Question: Getting lots of error while creating NSManageObject subclass.
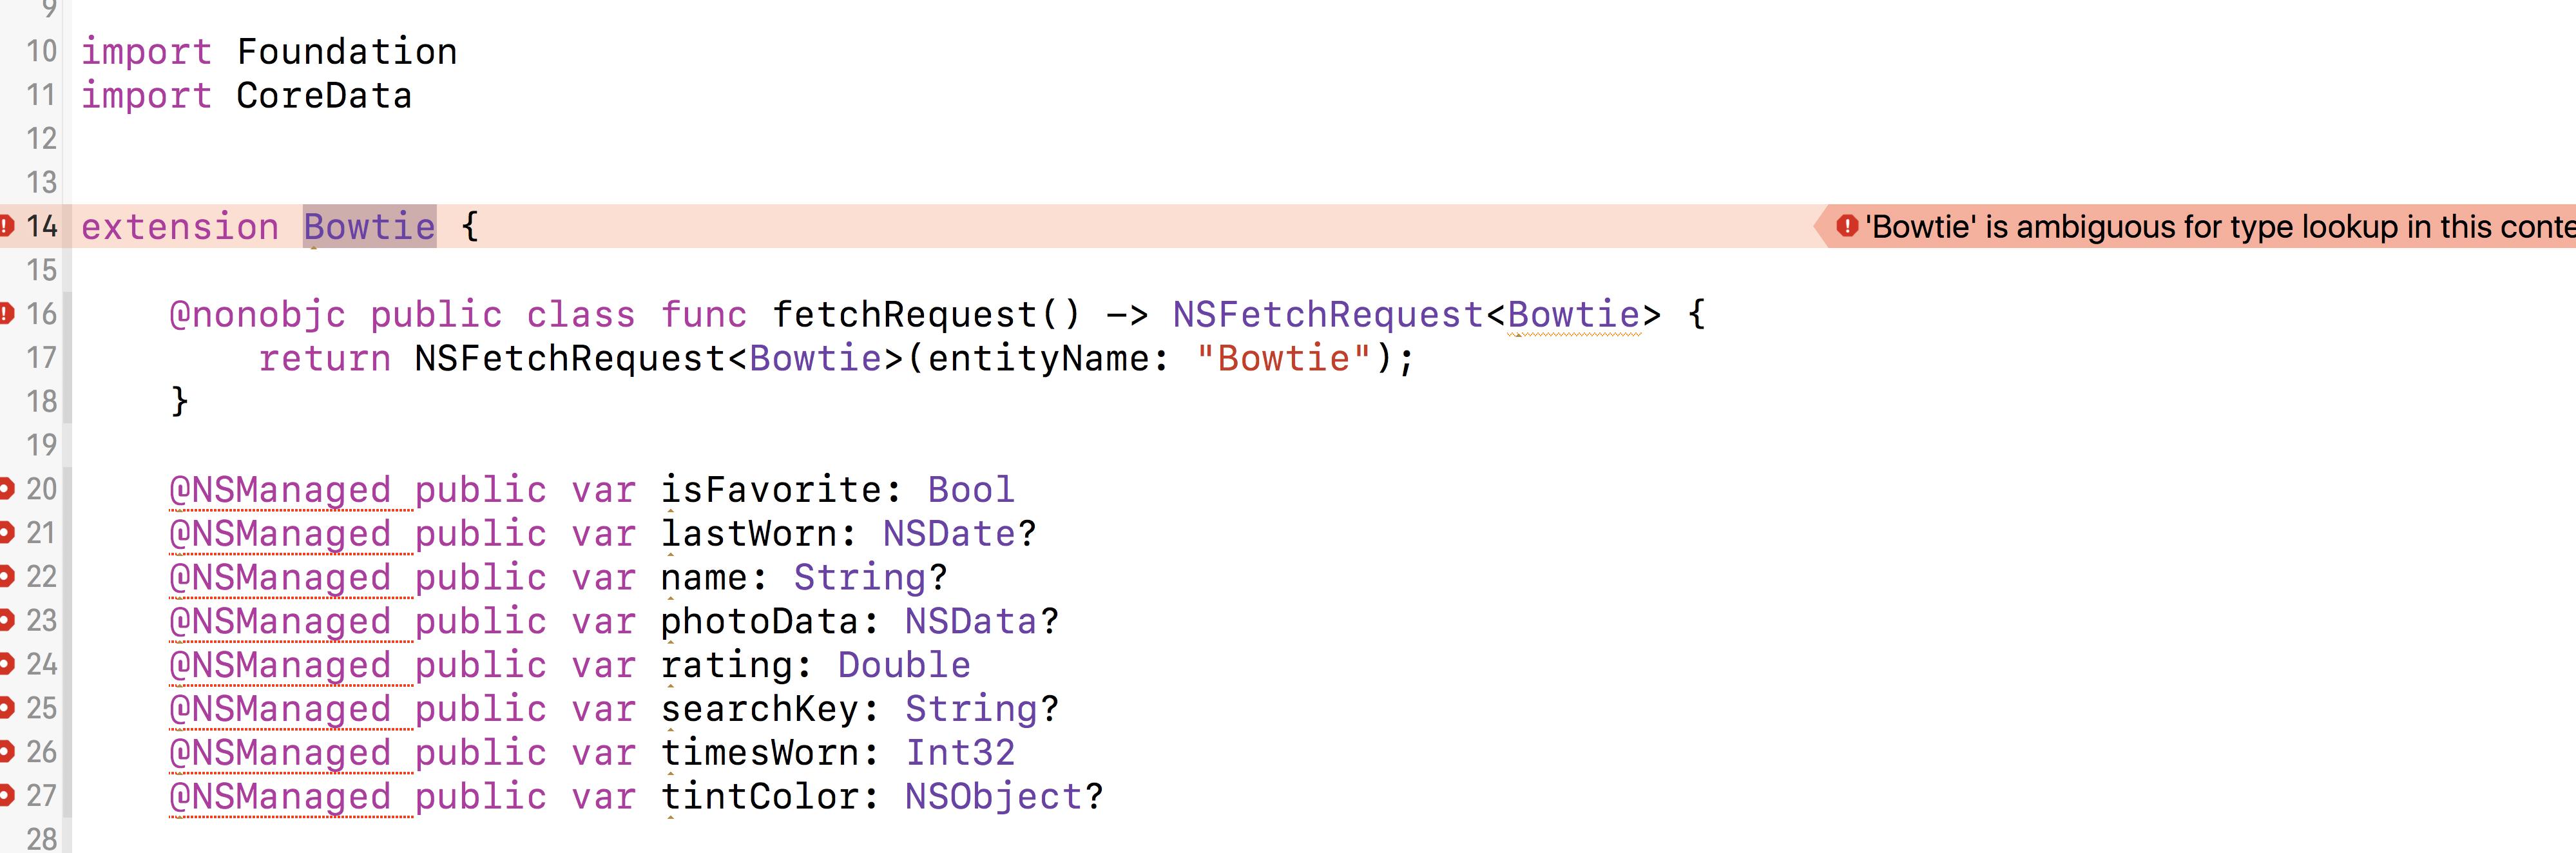
Answer: Follow this:
1. Go to Project name.xcdatamodeld
2. Select an entity
3. select Data Model inspector on the right
4. then in Class section, set module = Current Product Module and Codegen = Manual/none
5. Then clean the product and restart Xcode.
Hope this will solve your problem.